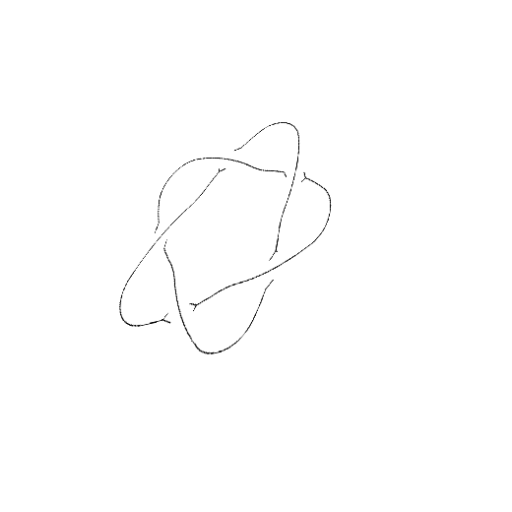
Crossing number: 5